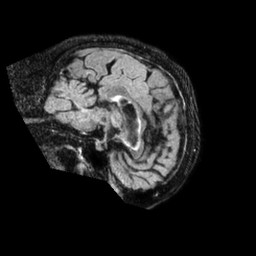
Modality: FLAIR
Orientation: sagittal
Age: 83
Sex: female
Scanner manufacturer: philips
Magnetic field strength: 1.5 T
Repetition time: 4.8 s
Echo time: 0.3688 s